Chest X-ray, AP view. Patient: 55 years old, sex M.
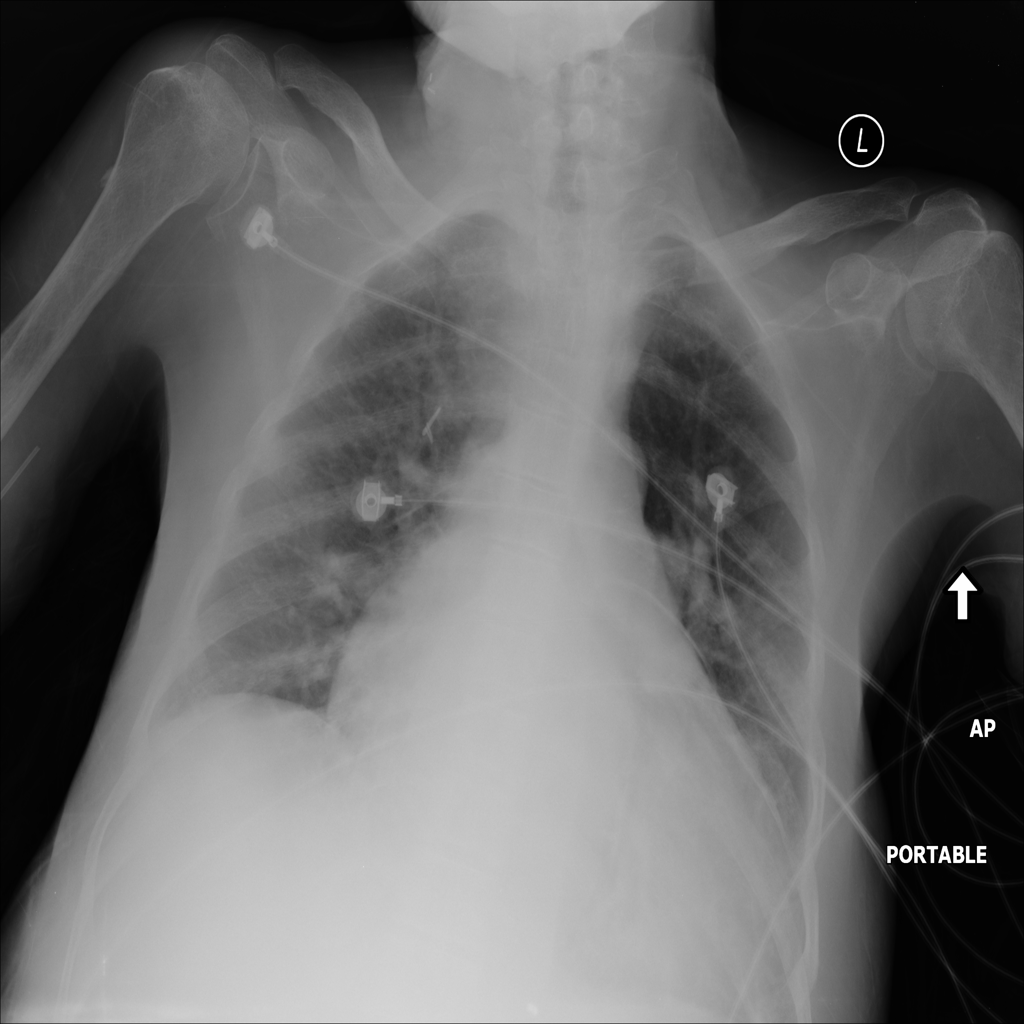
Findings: Cardiomegaly, Consolidation